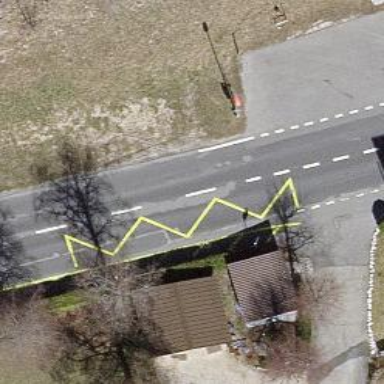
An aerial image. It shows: Bus stop with platform for public transport.